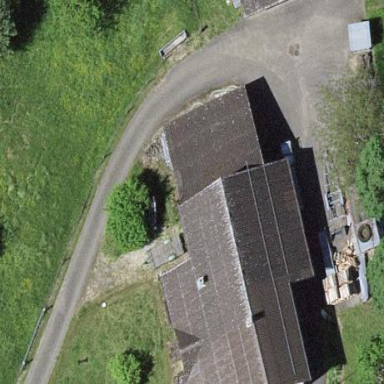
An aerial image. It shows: Farmyard area.